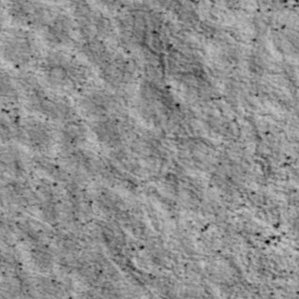
Label: non_frost